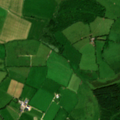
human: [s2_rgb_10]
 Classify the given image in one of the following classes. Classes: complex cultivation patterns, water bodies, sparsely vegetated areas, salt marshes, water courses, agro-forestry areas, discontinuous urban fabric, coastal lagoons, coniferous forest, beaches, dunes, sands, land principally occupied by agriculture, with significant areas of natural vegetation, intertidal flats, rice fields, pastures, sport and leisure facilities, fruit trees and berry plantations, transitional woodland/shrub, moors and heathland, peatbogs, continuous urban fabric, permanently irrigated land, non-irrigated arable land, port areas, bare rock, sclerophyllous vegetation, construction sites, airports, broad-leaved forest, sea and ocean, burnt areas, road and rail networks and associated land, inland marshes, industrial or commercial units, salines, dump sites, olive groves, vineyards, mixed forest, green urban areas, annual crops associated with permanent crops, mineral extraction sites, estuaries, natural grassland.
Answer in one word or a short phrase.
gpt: non-irrigated arable land, pastures, mixed forest